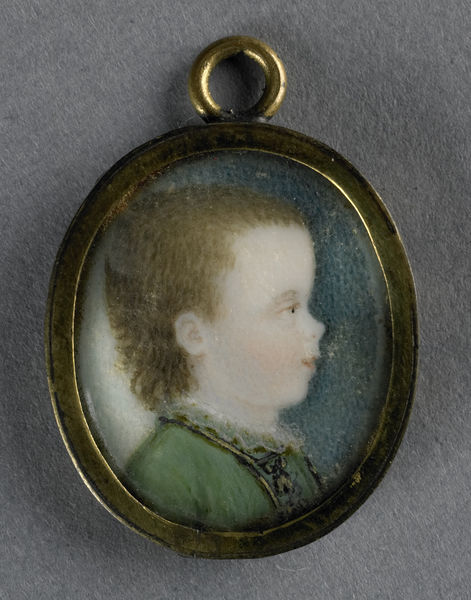
Titel: Willem George Frederik (1774-1799), prins van Oranje-Nassau. Zoon van Willem V en Wilhelmina van Pruisen, als kind
Künstler: Pieter Lesage
Standort: Amsterdam
Institution: Rijksmuseum
Schlagwörter: blau, gemälde, grün, mädchen, grau, hell, nase, ohr, jung, augen, gesicht, kragen, mensch, rahmen, bild, portrait, porträt, gold, haare, kind, brosche, kreis, oval, seitenansicht, rüschen, rothaarig, anhänger, enhänger